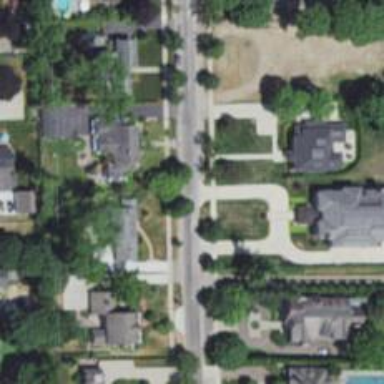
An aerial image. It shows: Residential road with sidewalk on the left.